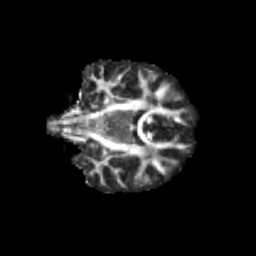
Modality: FA
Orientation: coronal
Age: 13
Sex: male
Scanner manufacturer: siemens
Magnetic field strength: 3 T
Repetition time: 3.8 s
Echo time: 0.07 s